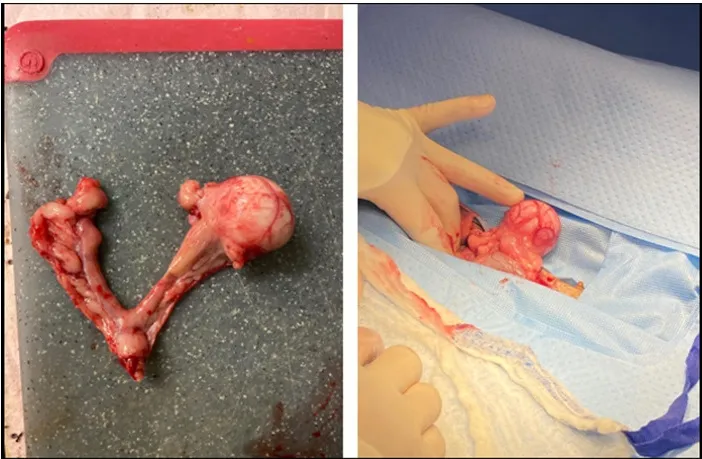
Excised uterus and ovaries from the patient. The left and right ovaries appeared grossly normal and are identified by the black arrows. The 3 cm left oviductal mass is identified by the black star. The 5 mm mass in the right uterine horn is identified by the black triangle. The uterine body and cervix appeared grossly normal and are identified by the black circle.
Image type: medical_photograph (other_medical_photograph)